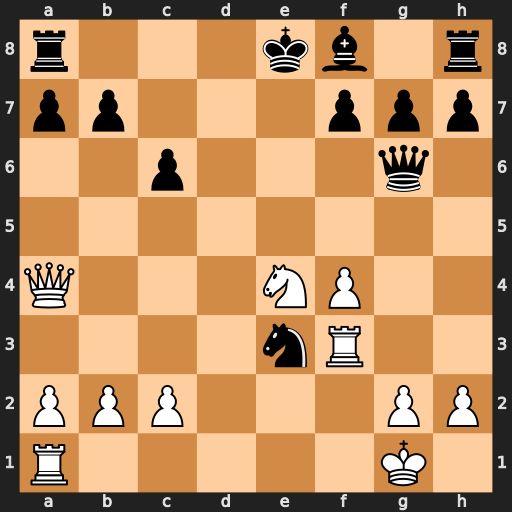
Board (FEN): r3kb1r/pp3ppp/2p3q1/8/Q3NP2/4nR2/PPP3PP/R5K1
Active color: w
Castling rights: kq
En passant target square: -
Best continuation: Rxe3 O-O-O Qxa7